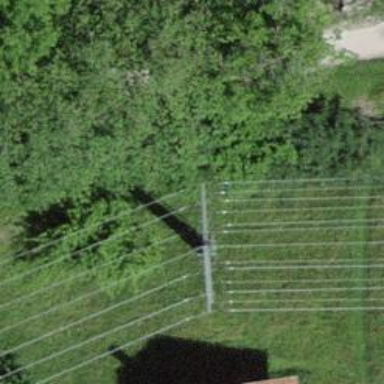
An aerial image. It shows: Power line is depicted.